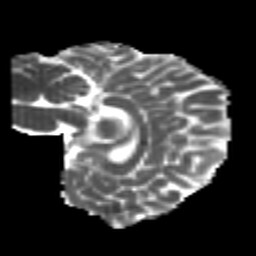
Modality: MD
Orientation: sagittal
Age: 20
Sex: female
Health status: healthy
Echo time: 0.074 s